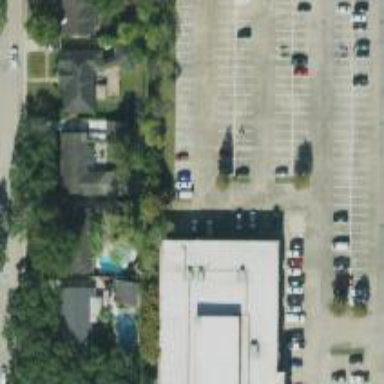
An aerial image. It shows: Parking space.